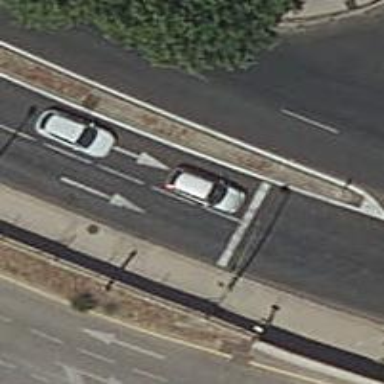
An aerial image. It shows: Road with traffic signals controlling the flow of traffic.